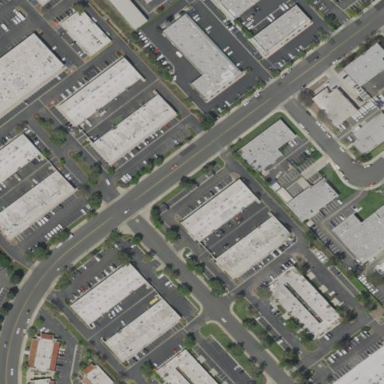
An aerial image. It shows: Commercial area.